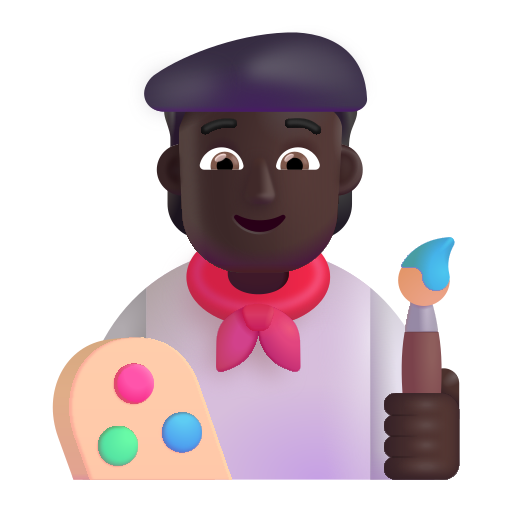
artist color dark